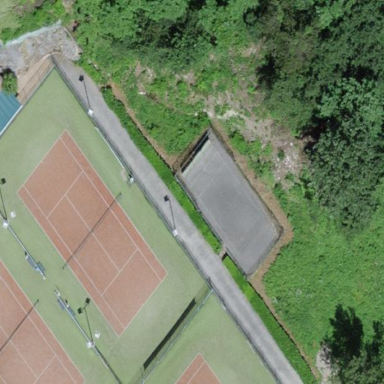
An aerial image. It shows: Tennis court on pitch designated for leisure land.